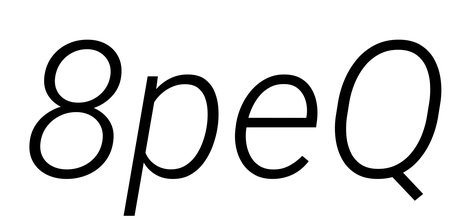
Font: Roboto-Italic_Light_Italic